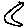
Label: moon